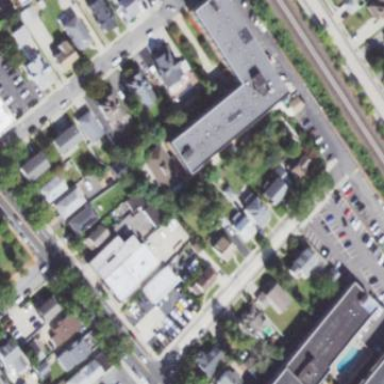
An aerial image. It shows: Building.